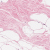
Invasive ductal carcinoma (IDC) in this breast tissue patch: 0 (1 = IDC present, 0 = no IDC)